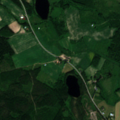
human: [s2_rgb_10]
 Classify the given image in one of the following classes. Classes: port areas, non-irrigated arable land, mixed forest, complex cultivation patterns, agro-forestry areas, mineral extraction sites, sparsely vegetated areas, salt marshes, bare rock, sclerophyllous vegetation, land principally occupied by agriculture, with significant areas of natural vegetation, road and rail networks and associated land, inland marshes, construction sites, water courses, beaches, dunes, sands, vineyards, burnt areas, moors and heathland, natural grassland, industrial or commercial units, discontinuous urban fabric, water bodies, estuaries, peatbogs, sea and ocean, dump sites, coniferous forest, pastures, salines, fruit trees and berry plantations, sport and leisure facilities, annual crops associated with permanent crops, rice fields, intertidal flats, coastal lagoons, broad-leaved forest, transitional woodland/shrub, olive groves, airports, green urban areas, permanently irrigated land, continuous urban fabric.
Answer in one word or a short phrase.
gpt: discontinuous urban fabric, non-irrigated arable land, land principally occupied by agriculture, with significant areas of natural vegetation, coniferous forest, mixed forest, transitional woodland/shrub